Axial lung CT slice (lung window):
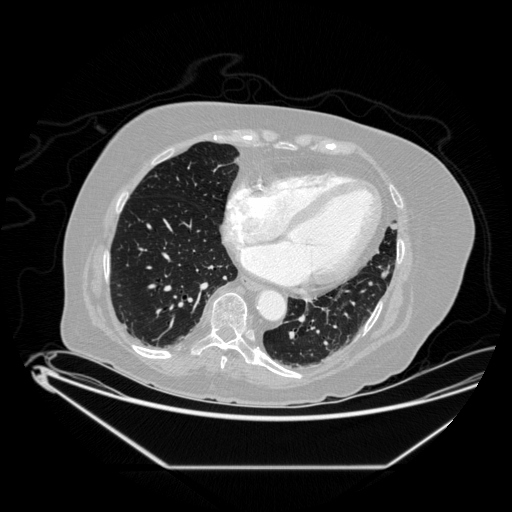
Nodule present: yes
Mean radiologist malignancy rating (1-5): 2.667